Question: I am customizing magneto theme i was working on list.phtml file to show all products from specific categories on home page i did by including online jquery file at beginning of list.phtml file but home page sub categories are not showing on hover effect might me conflict with another js.. if i remove script from list.phtml file then sub categories are shown on hover effect but animation effect goes out. and if i remove script from list.phtml then sub categories shown on mouse hover effect but animation not.. i downloaded js file but don't know where to put this file in folder structure so my animation effect and hover effect both works fine.

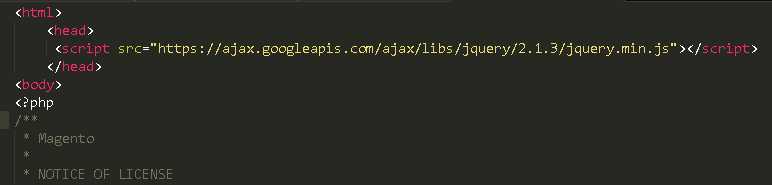
Answer: Include it in page.xml after prototype. Also you need to include jQuery.noConflict() to avoid conflicts of jquery and prototype